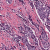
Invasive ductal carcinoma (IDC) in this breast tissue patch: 1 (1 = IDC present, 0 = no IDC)